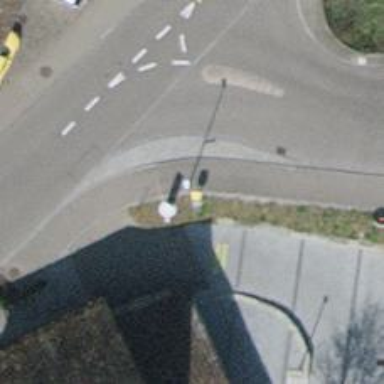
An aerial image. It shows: Post box is visible.